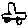
Label: car